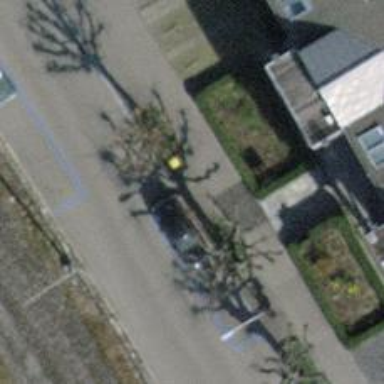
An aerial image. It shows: Post box is visible.